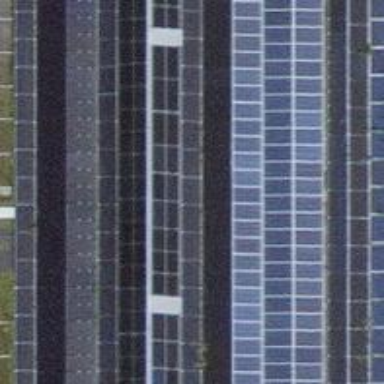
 consisting of solar photovoltaic panels."